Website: apple
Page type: account-selection
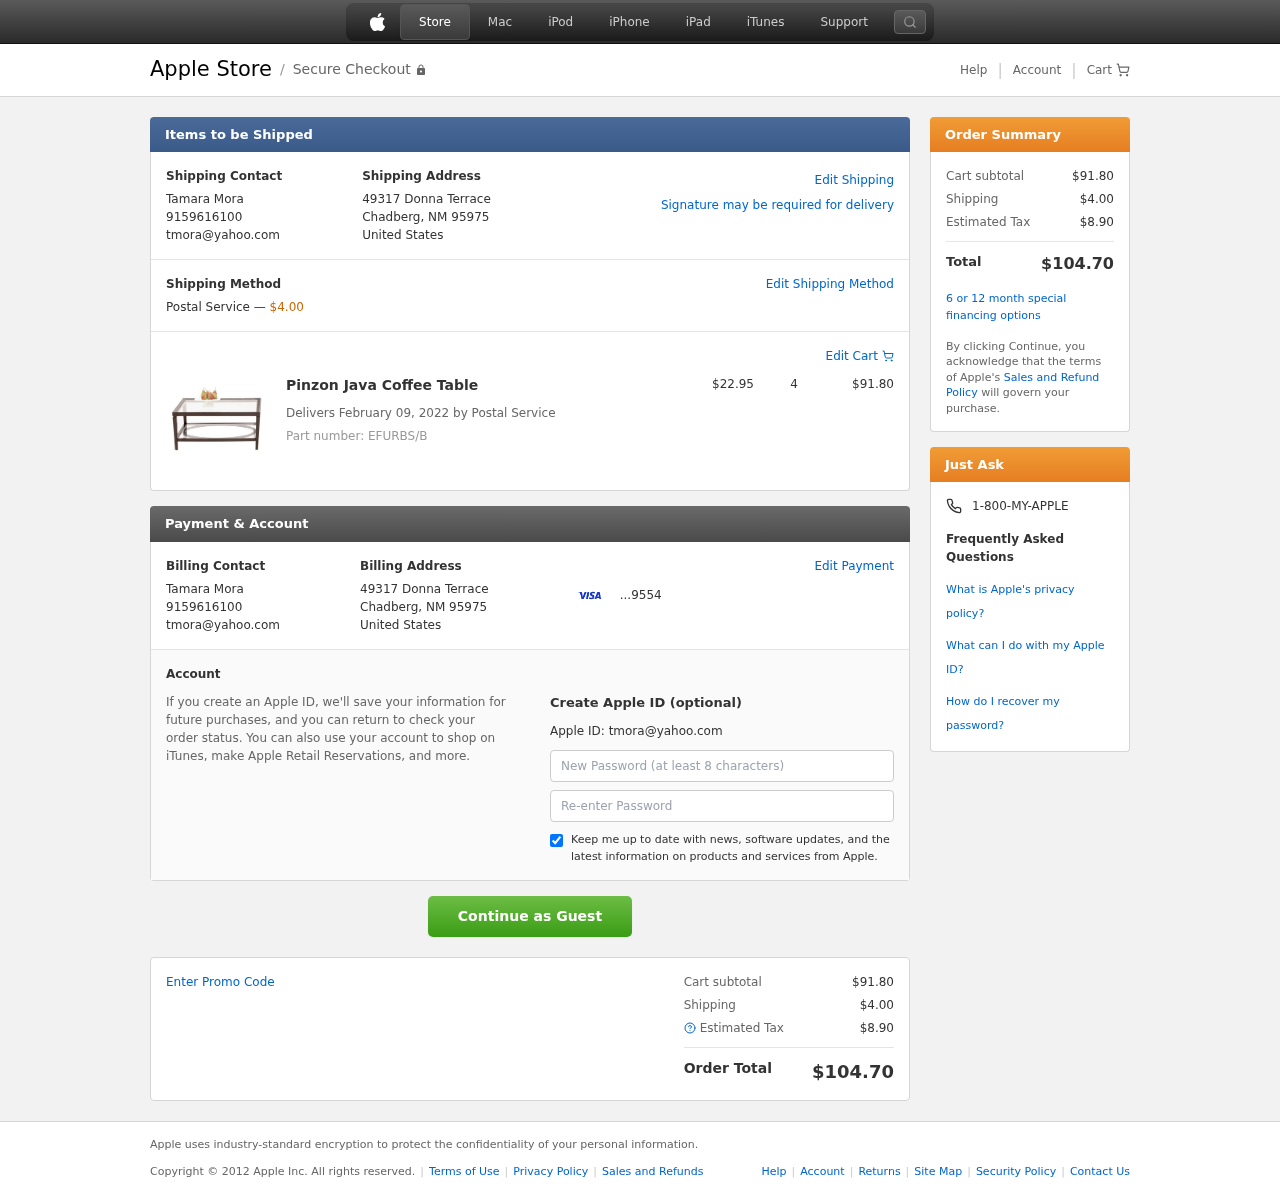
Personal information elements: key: PII_CARD_LAST4
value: ...9554
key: PII_CITY_STATE_ZIP
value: Chadberg, NM 95975
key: PII_COUNTRY
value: United States
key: PII_EMAIL
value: tmora@yahoo.com
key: PII_FULLNAME
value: Tamara Mora
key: PII_PHONE
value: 9159616100
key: PII_STREET
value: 49317 Donna Terrace
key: PII_FIRSTNAME
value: Tamara
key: PII_LASTNAME
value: Mora
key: PII_FULLNAME2
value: Tamara Mora
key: PII_FULLNAME3
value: Tamara Mora
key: PII_FIRSTNAME2
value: Tamara
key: PII_FIRSTNAME3
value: Tamara
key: PII_LASTNAME2
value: Mora
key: PII_LASTNAME3
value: Mora
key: PII_FIRSTNAME_DERIVED
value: Tamara
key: PII_LASTNAME_DERIVED
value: Mora
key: PII_FULLNAME_DERIVED
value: Tamara Mora
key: PII_NAME_FULL_DERIVED
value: Tamara Mora
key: PII_PHONE_LINE
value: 6100
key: PII_PHONE_SUFFIX
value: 6100
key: PII_PHONE2
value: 9159616100
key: PII_PHONE3
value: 9159616100
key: PII_PHONE_NUMERIC
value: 9159616100
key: PII_PHONE_LINE_NUMERIC
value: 6100
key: PII_PHONE_SUFFIX_NUMERIC
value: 6100
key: PII_PHONE2_NUMERIC
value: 9159616100
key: PII_PHONE3_NUMERIC
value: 9159616100
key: PII_PHONE_DIGITS
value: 9159616100
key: PII_PHONE_LAST4
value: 6100
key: PII_EMAIL2
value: tmora@yahoo.com
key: PII_EMAIL3
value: tmora@yahoo.com
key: PII_CITY
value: Chadberg
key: PII_STATE_ABBR
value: NM
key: PII_POSTCODE
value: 95975
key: PII_POSTCODE_FULL
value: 95975
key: PII_CITY_STATE
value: Chadberg, NM
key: PII_POSTCODE_NUMERIC
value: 95975
Product elements: key: PRODUCT1_NAME
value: Pinzon Java Coffee Table
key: PRODUCT1_PRICE
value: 22.95
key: PRODUCT1_QUANTITY
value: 4
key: PRODUCT_PART_NUMBER
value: Part number: EFURBS/B
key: PRODUCT_TOTAL
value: $91.80
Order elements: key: ORDER_SHIPPING_COST
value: $4.00
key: ORDER_DELIVERY_DATE
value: Delivers February 09, 2022 by Postal Service
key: ORDER_SUBTOTAL
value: $91.80
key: ORDER_TAX
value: $8.90
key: ORDER_TOTAL
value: $104.70